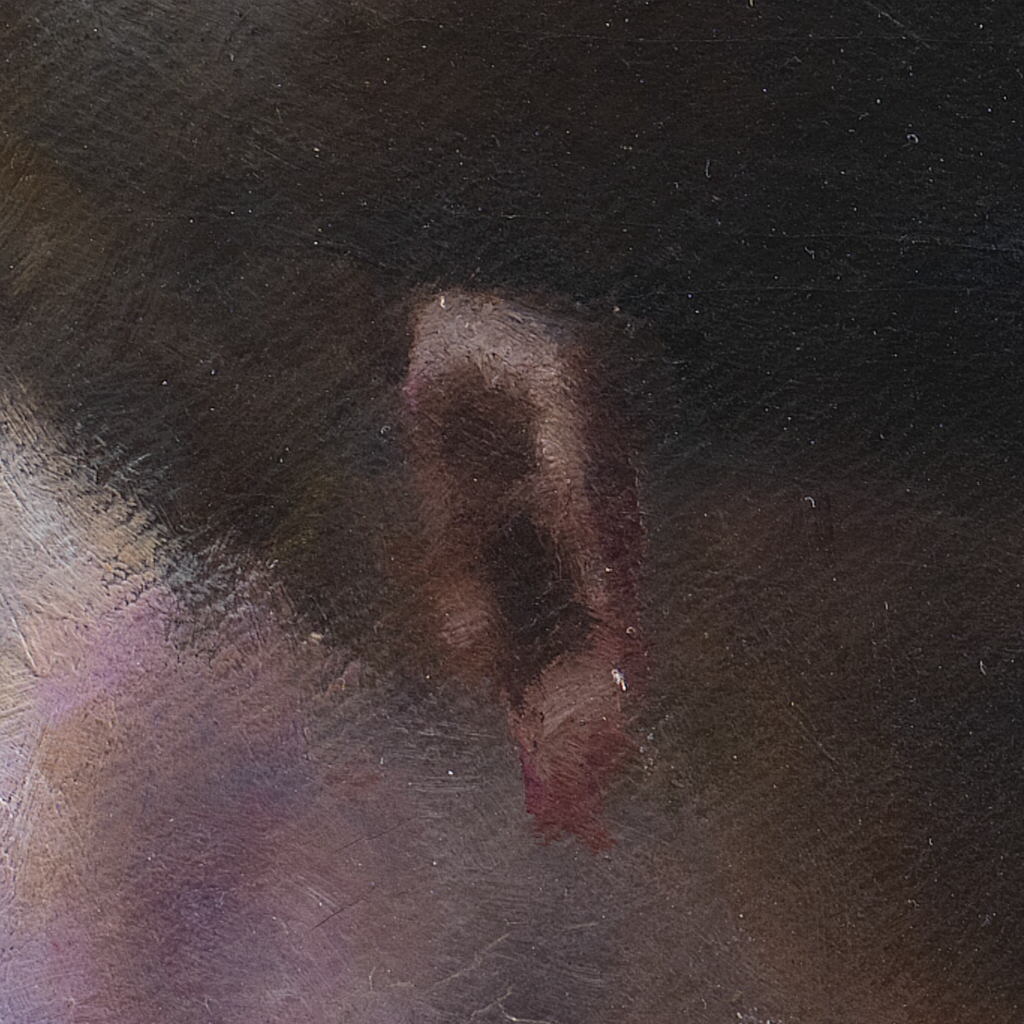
portrait painting, extreme close up, soft diffused light, woman's ear and dark hair in profile, dark atmospheric background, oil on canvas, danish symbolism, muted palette